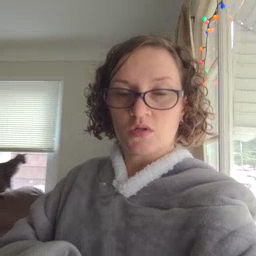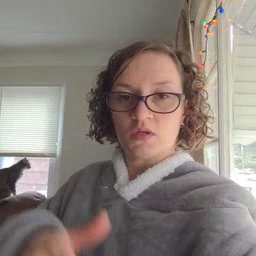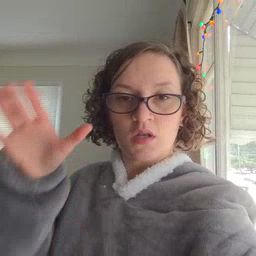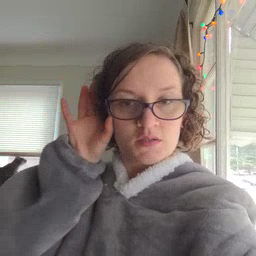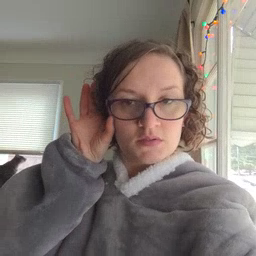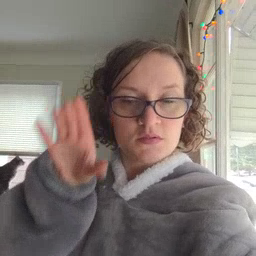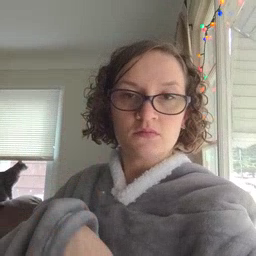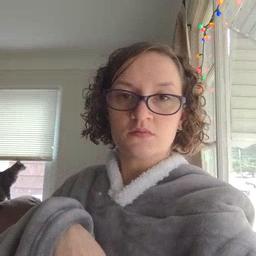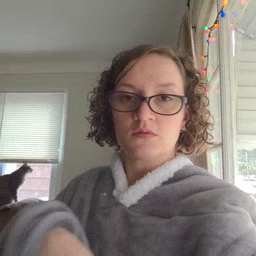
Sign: listen